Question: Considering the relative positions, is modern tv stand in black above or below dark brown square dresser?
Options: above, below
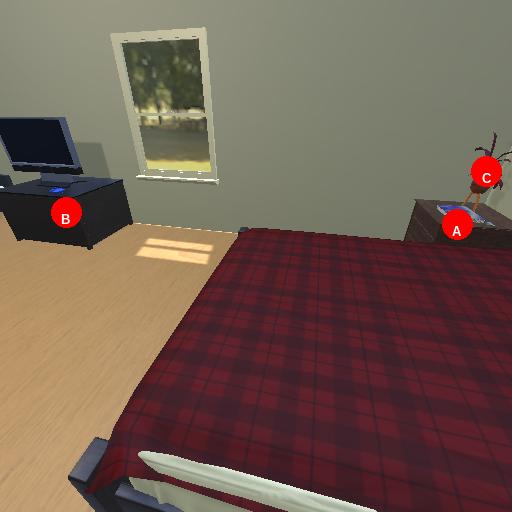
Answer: above